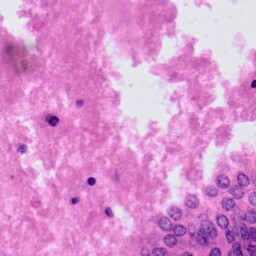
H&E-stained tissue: Prostate